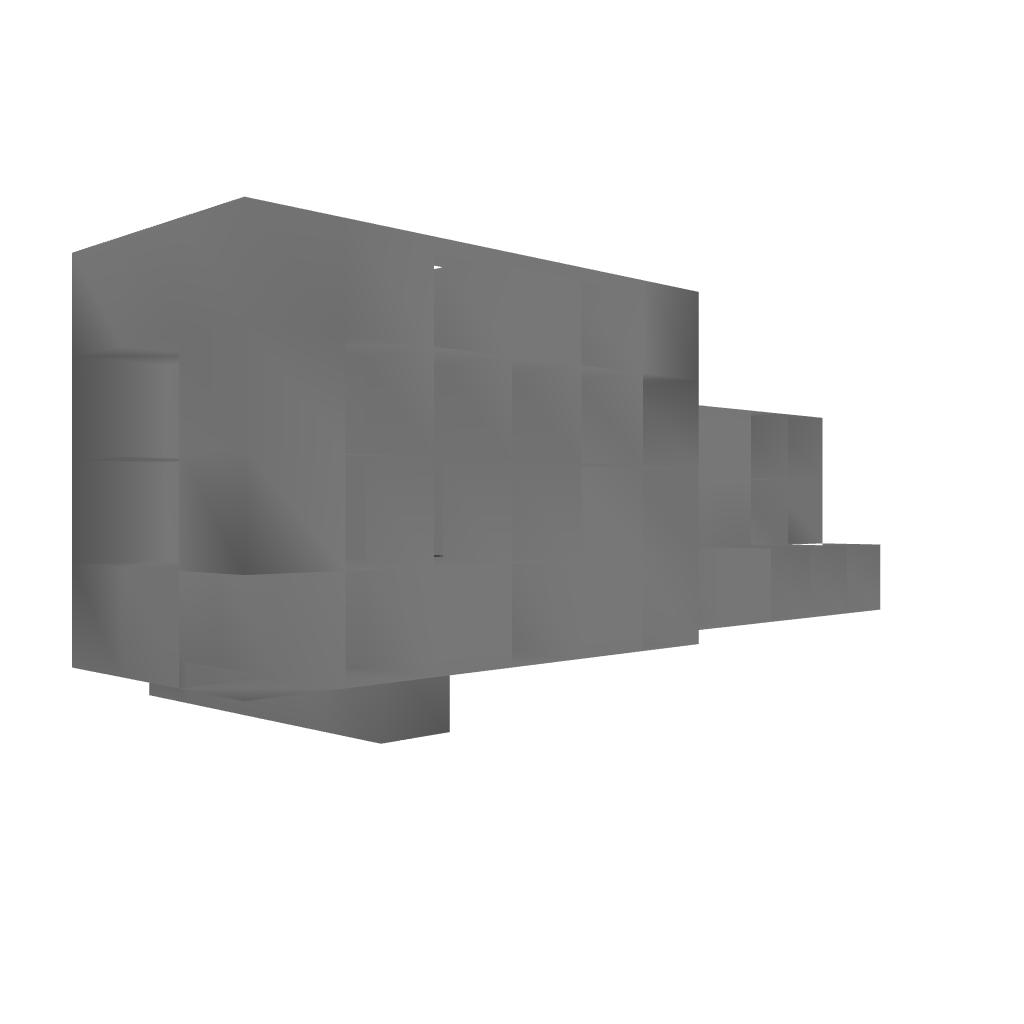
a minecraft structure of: Simple Cave Trap